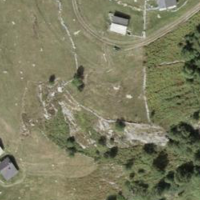
EUNIS habitat code: 45
Species observed at this site:
Psophus stridulus